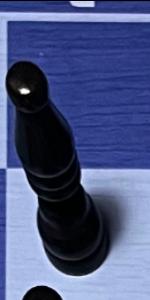
Label: Bishop_Black